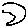
Label: moon